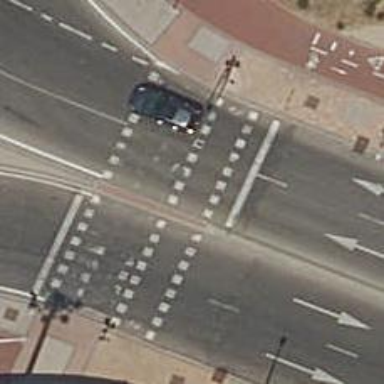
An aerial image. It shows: Crossing with traffic signals.